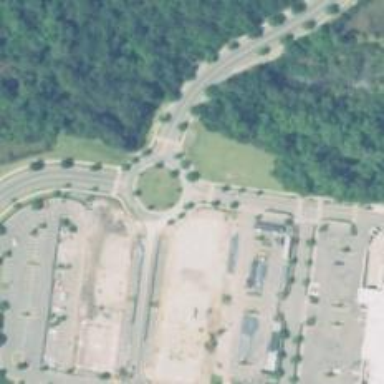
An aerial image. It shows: Unclassified road that forms roundabout at the junction.